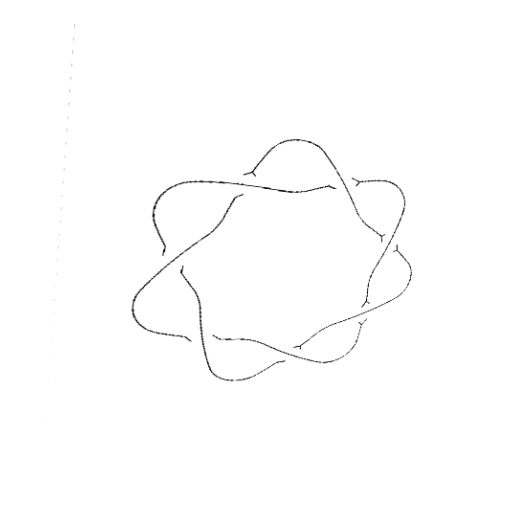
Crossing number: 7